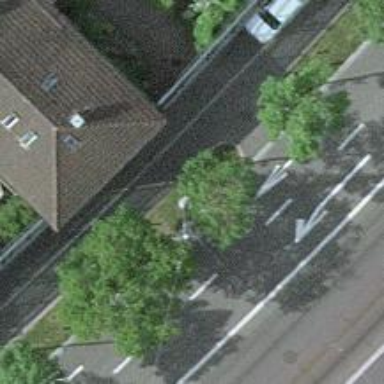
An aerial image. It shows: Tree-lined avenue.